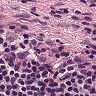
Metastatic tissue present: no